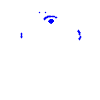
Particle: electron